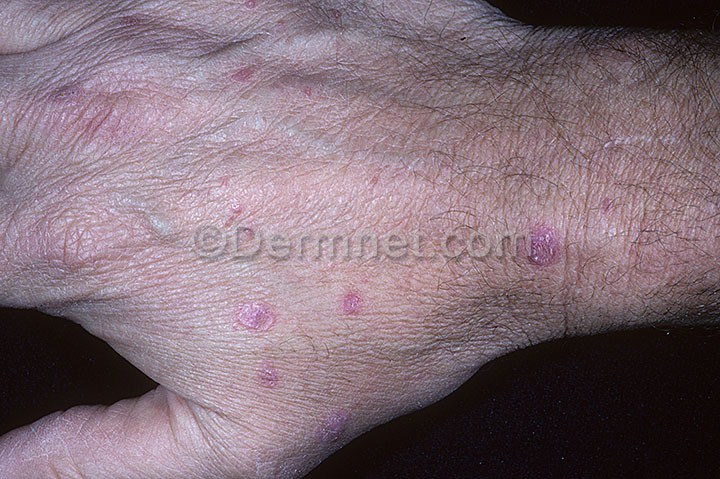
Disease: Nail Fungus and other Nail Disease